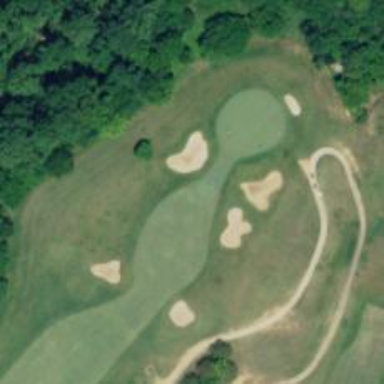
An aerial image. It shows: View of golf hole.